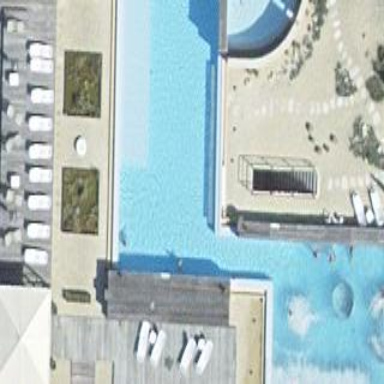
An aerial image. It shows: Swimming pool located in leisure land.